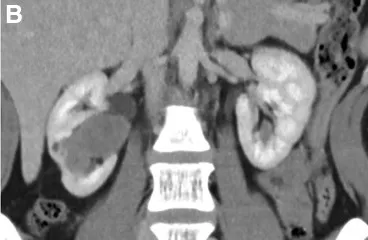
Coronal. Views showing heterogeneously enhancing mass within the right kidney.
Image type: radiology (ct)